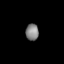
Tissue: lung
Cell type: B cells
Senescence score: 0.2168
Nuclear area (px): 211
Mean DAPI intensity: 130.237